Brain MRI, t1w sequence, axial 2D slice.
Patient: age 34, sex F, weight 95 kg, height 1.95 m
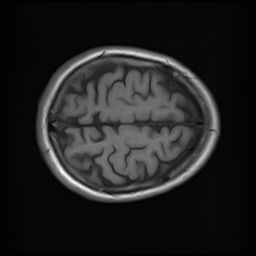